Question: I have a problem with changing progress bar color in QML Dial Component. I tried to use Canvas but finally i did nothing. Any suggestions or examples?
'''
Dial {
value: 0.5
anchors.horizontalCenter: parent.horizontalCenter
}
'''
black progress bar

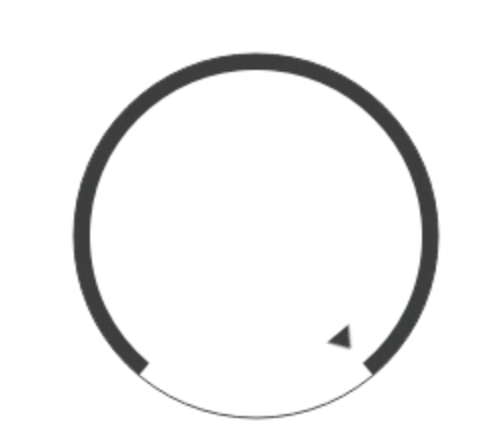
Answer: As indicated in <URL>, so the solution is:
'''
import QtQuick 2.9
import QtQuick.Window 2.2
import QtQuick.Controls 2.5
Window {
visible: true
width: 640
height: 480
title: qsTr("Hello World")
Dial {
// @disable-check M17
palette.dark: "red"
value: .5
anchors.centerIn: parent
}
}
'''